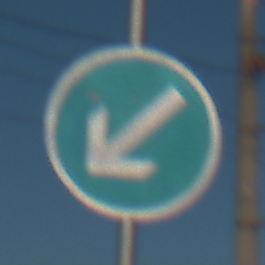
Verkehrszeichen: VorgeschriebeneVorbeifahrtLinks
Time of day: MorningAfternoon
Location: Outdoor (Urban)
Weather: Clear
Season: NotSpecified
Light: Natural